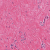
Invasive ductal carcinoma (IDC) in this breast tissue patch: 0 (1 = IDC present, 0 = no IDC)